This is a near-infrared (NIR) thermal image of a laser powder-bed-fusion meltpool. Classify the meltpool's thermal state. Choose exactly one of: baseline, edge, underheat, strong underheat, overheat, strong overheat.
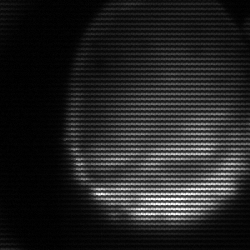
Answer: edge